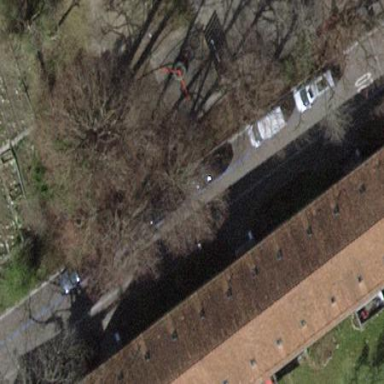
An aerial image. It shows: Parking lane area.